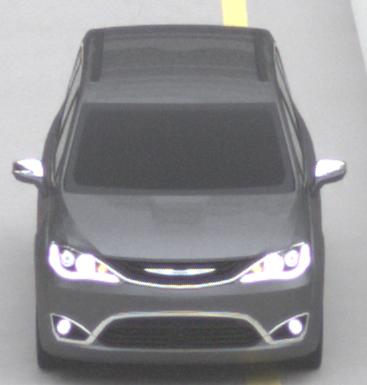
Make: Chrysler
Model: Pacifica
Detailed model: -
Model produced from: 2016
Model produced until: 2020
Doors: 5
Color: gray
Road condition: dry road
Daytime: midday
Contrast: low contrast